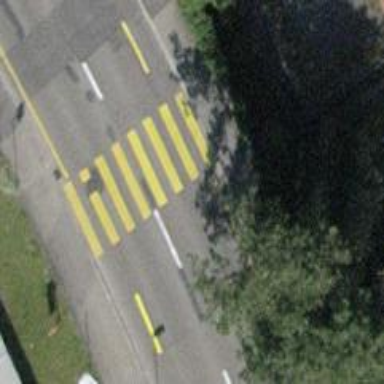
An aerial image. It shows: Marked zebra crossing with pedestrian island.